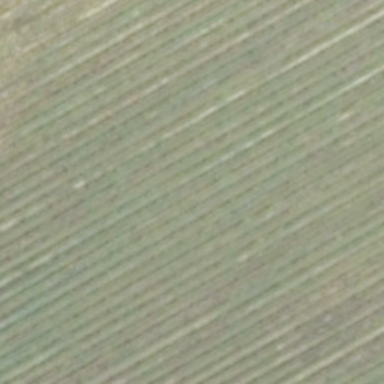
There is a piece of formland .